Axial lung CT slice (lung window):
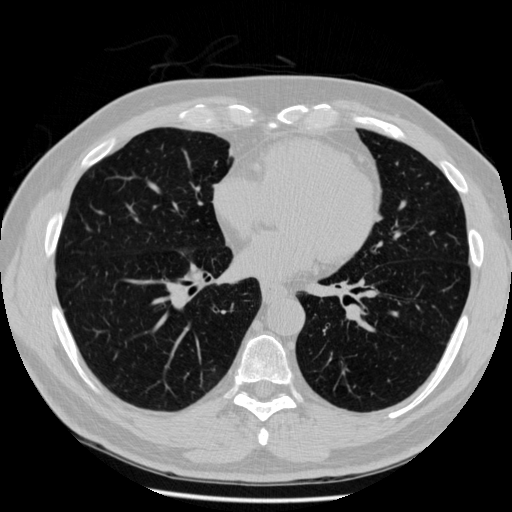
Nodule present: no